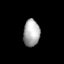
Tissue: lung
Cell type: T cells
Senescence score: 0.6237
Nuclear area (px): 431
Mean DAPI intensity: 170.926